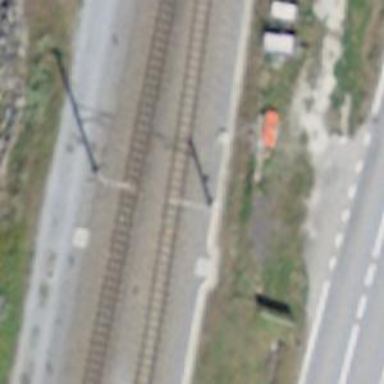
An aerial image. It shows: Catenary mast for power lines.